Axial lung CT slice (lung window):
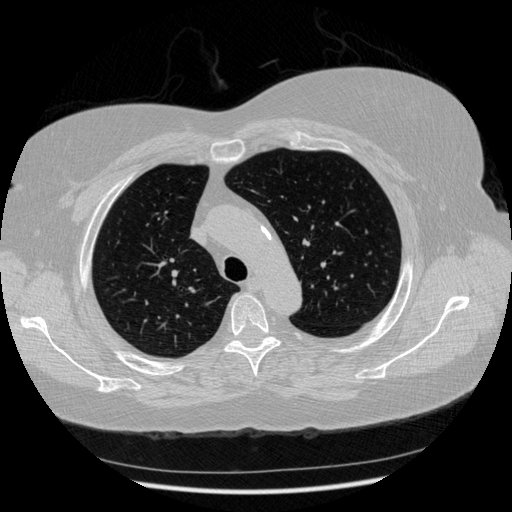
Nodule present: no